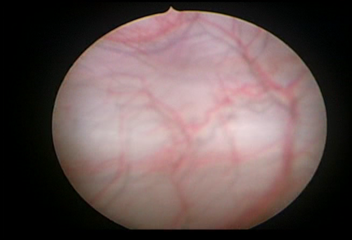
Modality: WLC
Class: Normal mucosa
Bladder cancer association: No